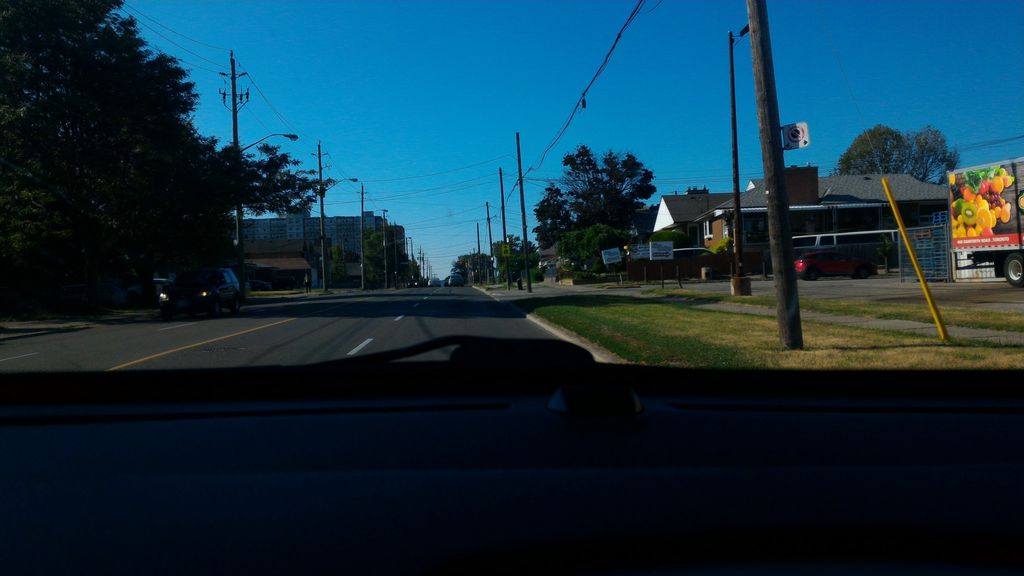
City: toronto